Field crop: maize
Growth stage: 2
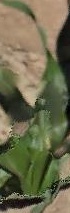
Species: maize